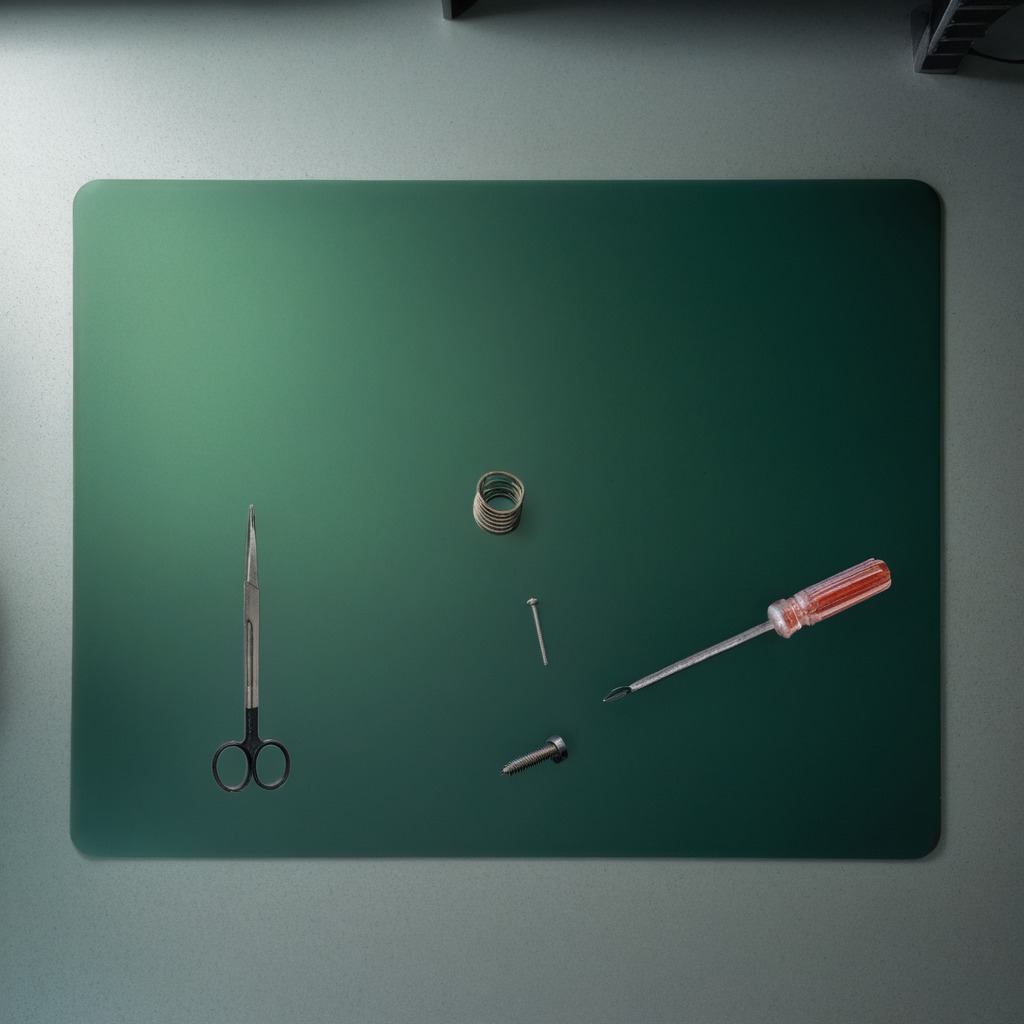
A metal machine screw, an iron nail, a coiled metal spring, a screwdriver, and a pair of scissors are lying on the clean granite tabletop.